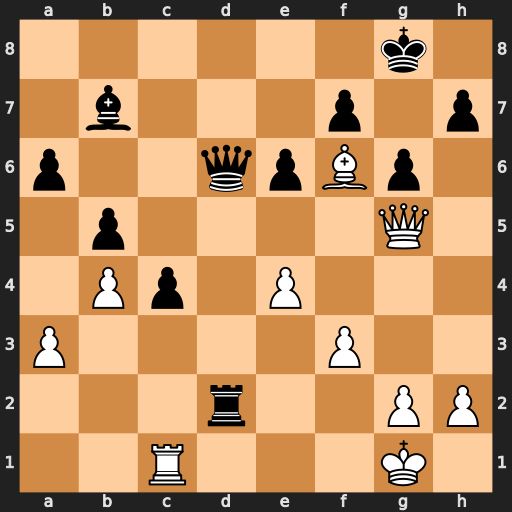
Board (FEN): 6k1/1b3p1p/p2qpBp1/1p4Q1/1Pp1P3/P4P2/3r2PP/2R3K1
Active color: w
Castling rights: -
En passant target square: -
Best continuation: Qh6 Qd4+ Bxd4